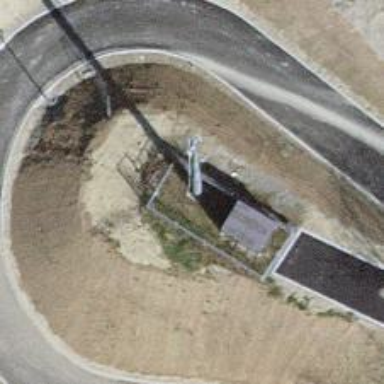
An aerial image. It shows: Communication mast tower.